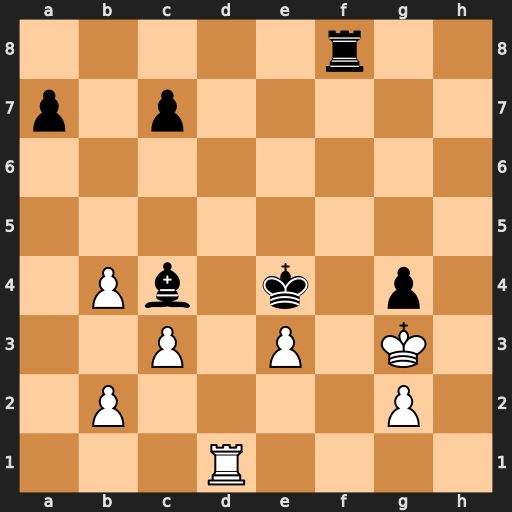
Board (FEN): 5r2/p1p5/8/8/1Pb1k1p1/2P1P1K1/1P4P1/3R4
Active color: w
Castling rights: -
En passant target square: -
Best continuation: Rd4+ Kxe3 Rxc4